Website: lowes
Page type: customer-info-address
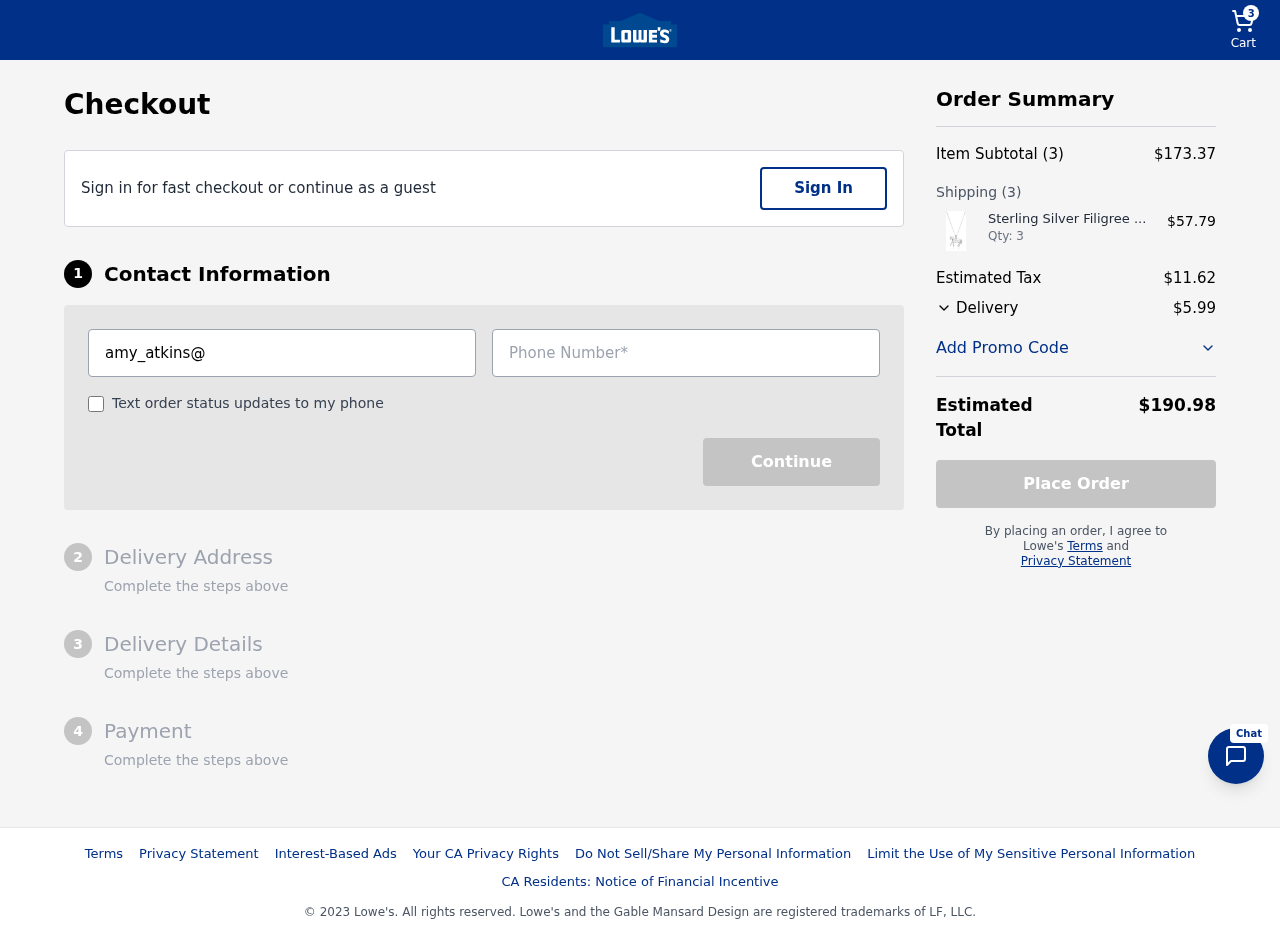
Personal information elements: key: PII_EMAIL
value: amy_atkins@gmail.com
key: PII_PHONE
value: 8805863008
Product elements: key: PRODUCT1_NAME
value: Sterling Silver Filigree Horse Pendant Necklace, 18"
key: PRODUCT1_PRICE
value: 57.79
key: PRODUCT1_QUANTITY
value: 3
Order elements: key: ORDER_NUM_ITEMS
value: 3
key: ORDER_SUBTOTAL
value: $173.37
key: ORDER_NUM_ITEMS2
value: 3
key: ORDER_TAX
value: $11.62
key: ORDER_SHIPPING_COST
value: $5.99
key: ORDER_TOTAL
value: $190.98